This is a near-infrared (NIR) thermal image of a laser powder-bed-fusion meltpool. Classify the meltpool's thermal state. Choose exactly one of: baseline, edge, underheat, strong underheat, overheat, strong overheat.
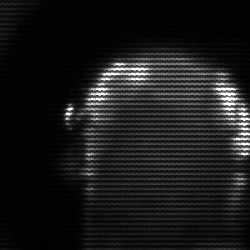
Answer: baseline